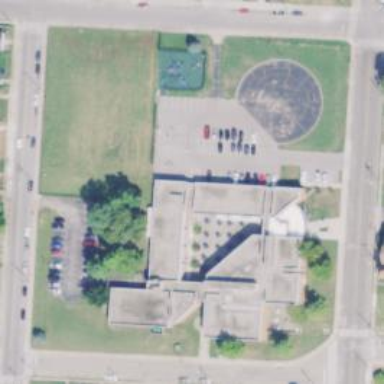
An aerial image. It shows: School.